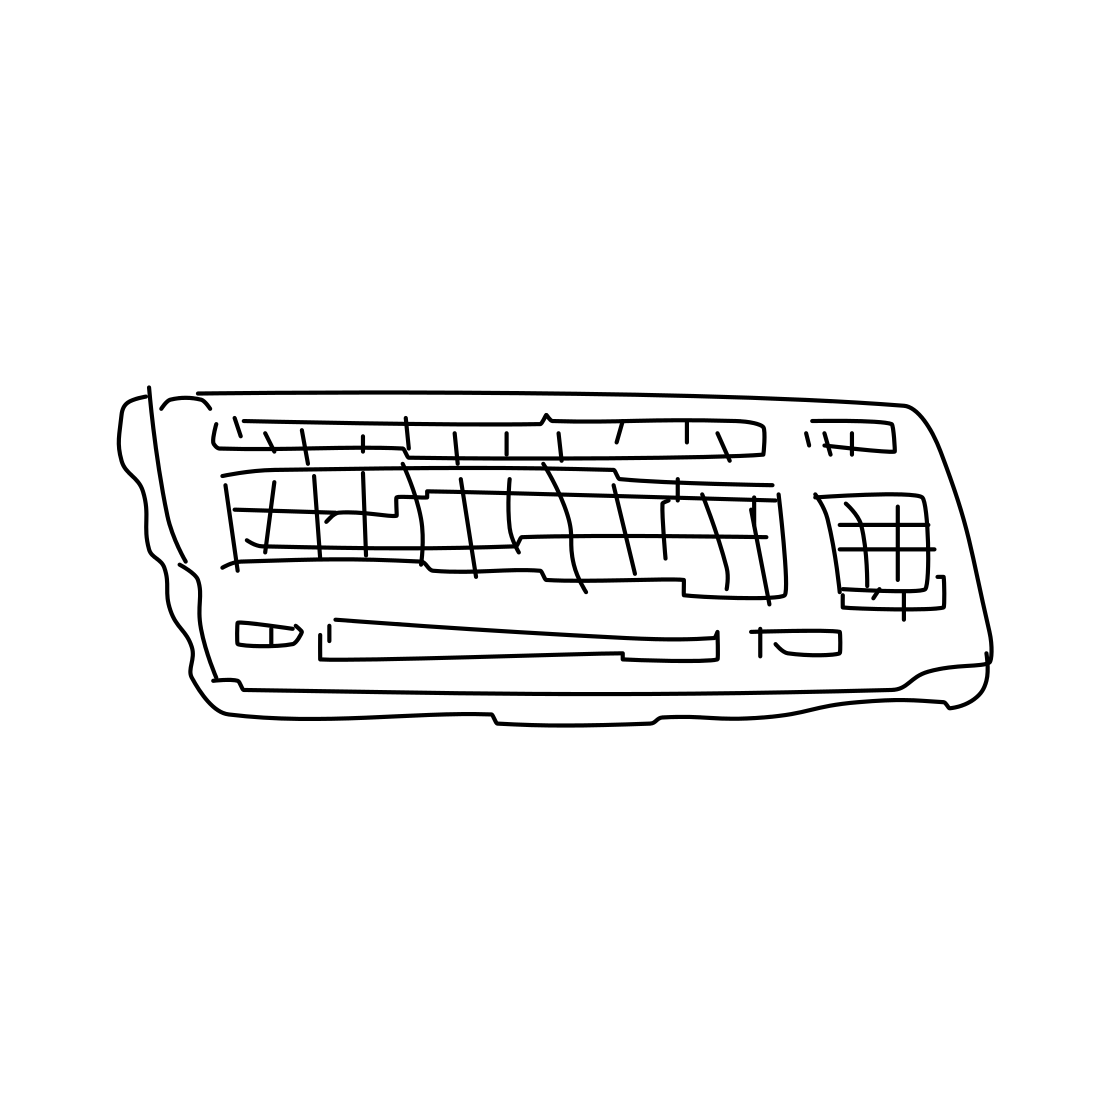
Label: keyboard